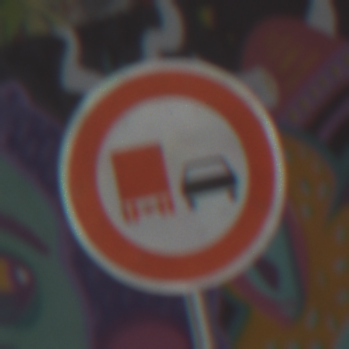
Verkehrszeichen: UeberholverbotKraftfahrzeuge
Umgebung: Roofed, Special
Tageszeit: Midday
Wetter: Overcast
Licht: Natural
Jahreszeit: NotSpecified
Kontrast: MediumContrast